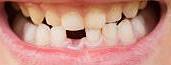
Condition: hypodontia